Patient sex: F
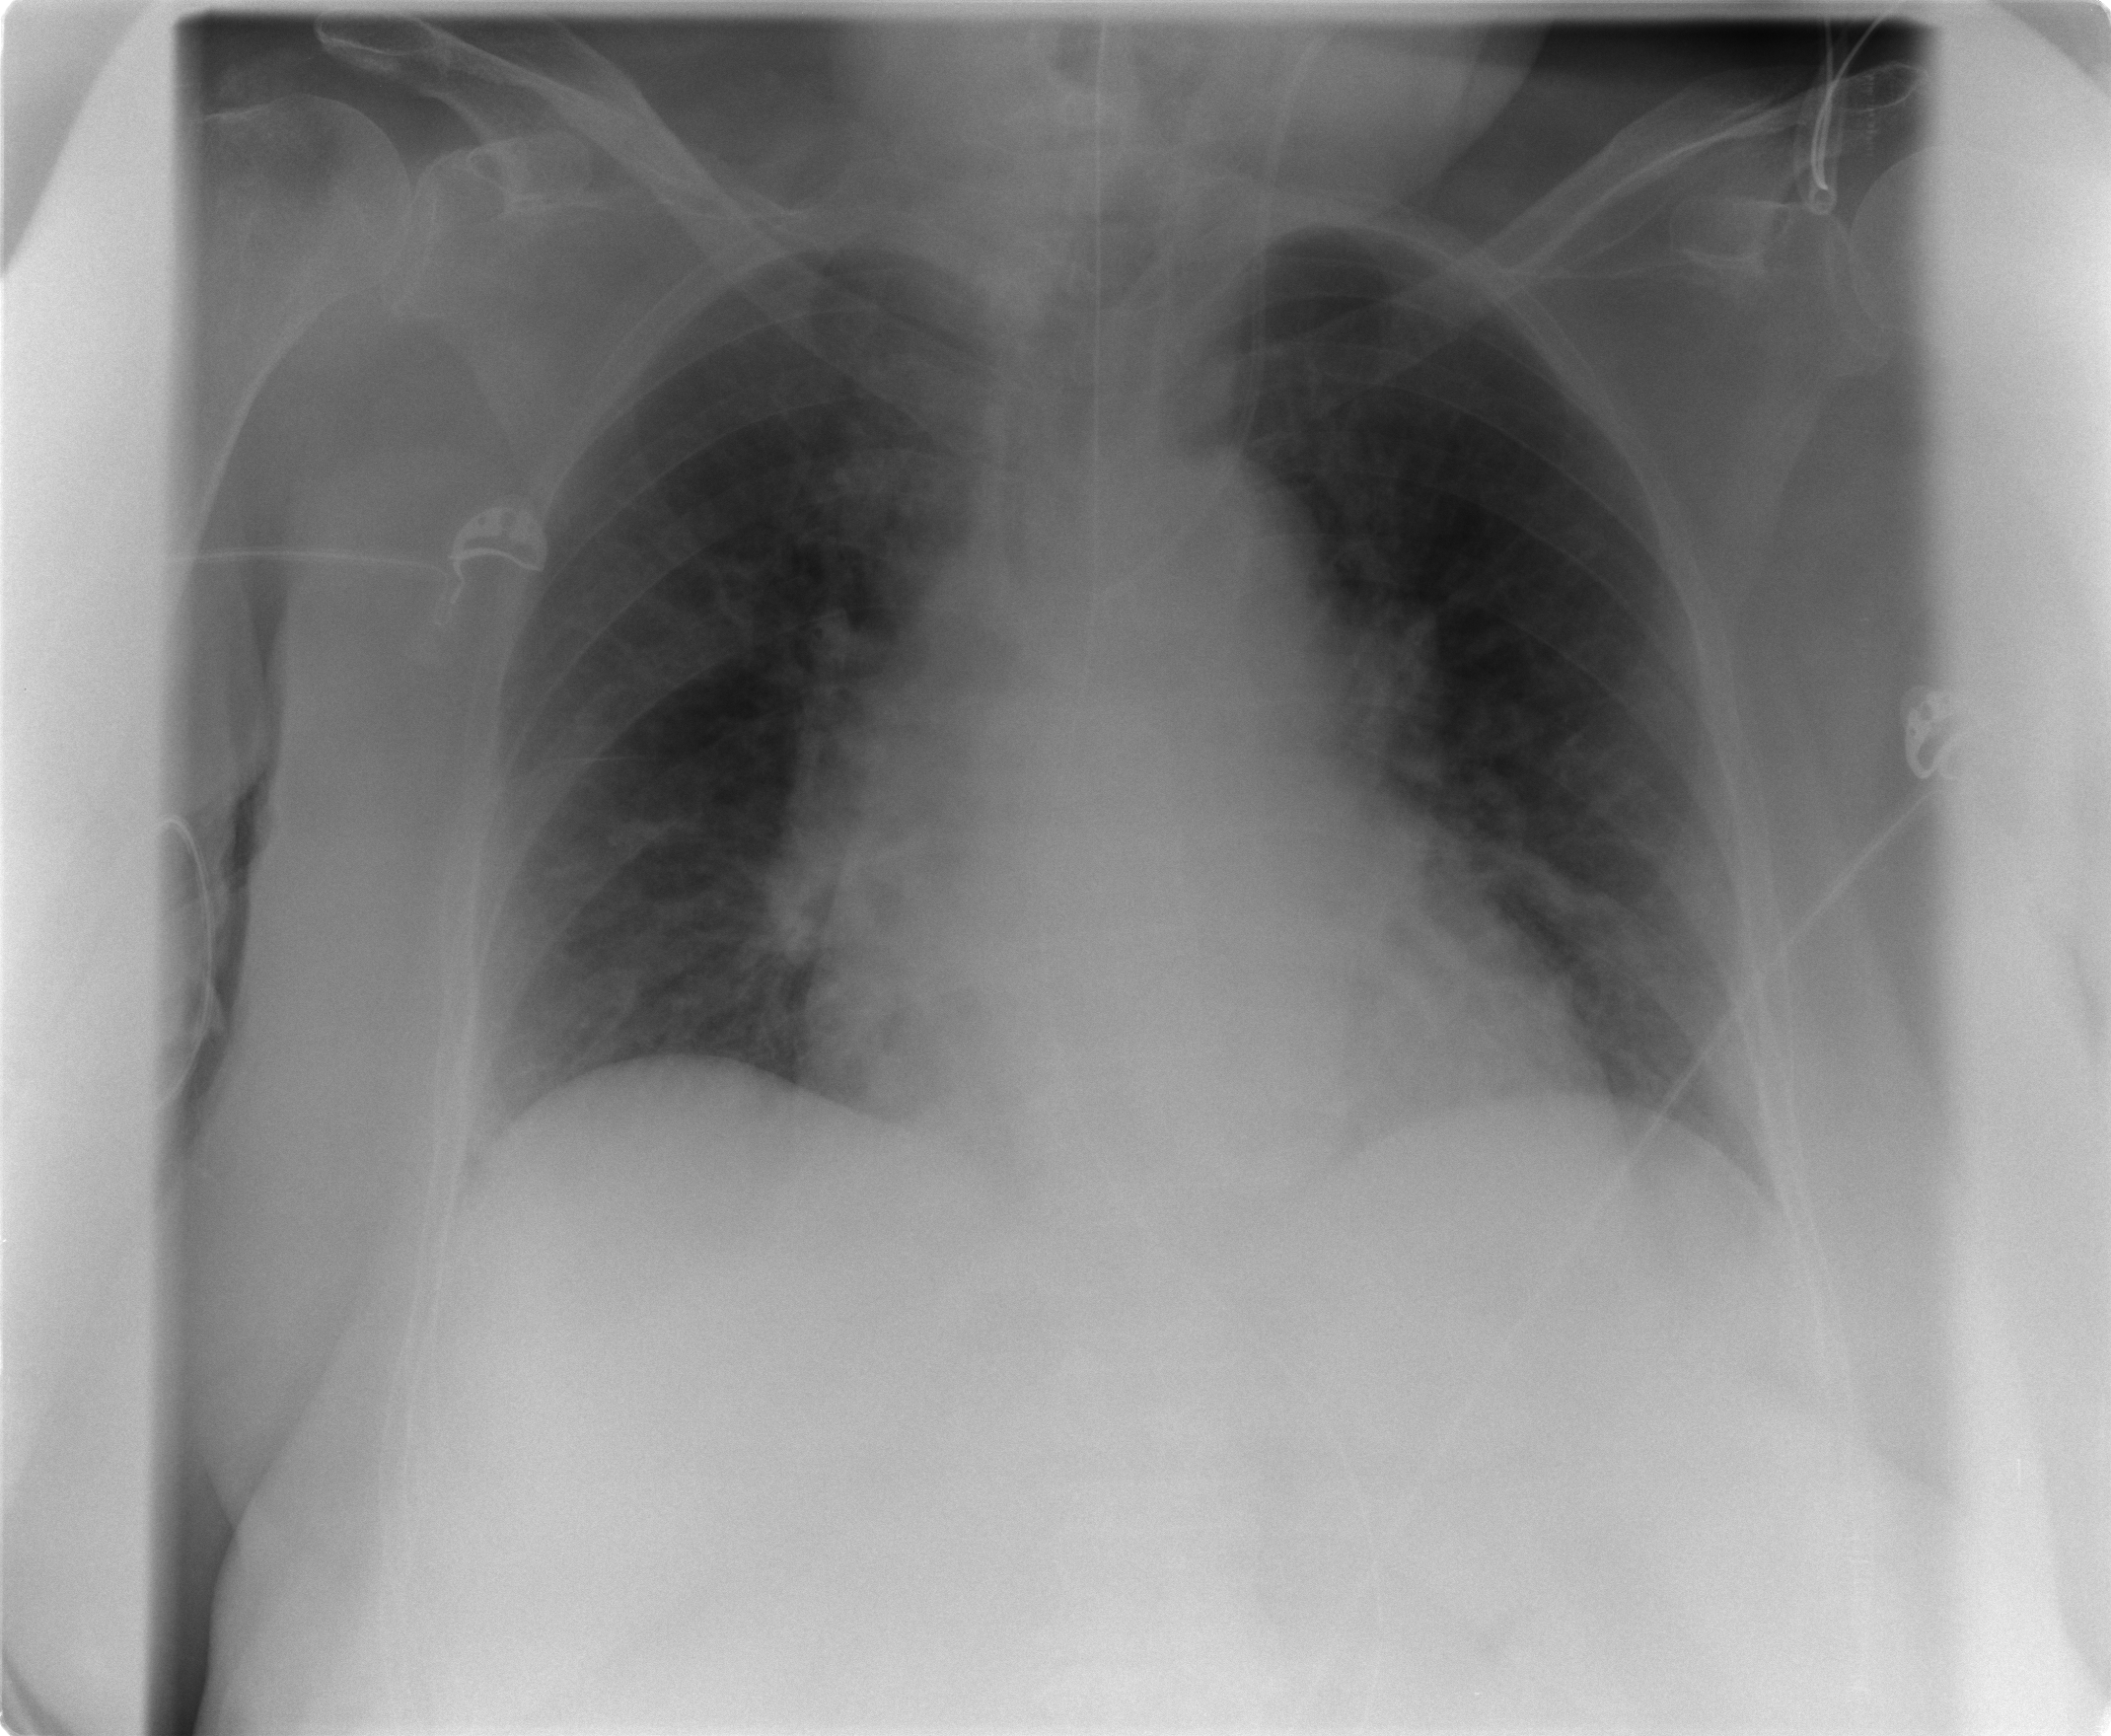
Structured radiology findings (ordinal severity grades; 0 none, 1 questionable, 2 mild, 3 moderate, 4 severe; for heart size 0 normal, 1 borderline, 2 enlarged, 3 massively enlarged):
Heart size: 2
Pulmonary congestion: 1
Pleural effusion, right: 0
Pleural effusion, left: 0
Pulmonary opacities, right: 0
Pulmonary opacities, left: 0
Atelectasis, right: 0
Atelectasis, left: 1